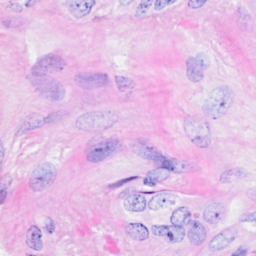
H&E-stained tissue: Breast